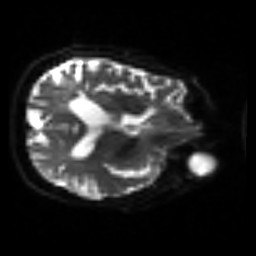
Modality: sbref
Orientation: axial
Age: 64
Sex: male
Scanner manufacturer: siemens
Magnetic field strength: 3 T
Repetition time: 3.2 s
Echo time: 0.081 s